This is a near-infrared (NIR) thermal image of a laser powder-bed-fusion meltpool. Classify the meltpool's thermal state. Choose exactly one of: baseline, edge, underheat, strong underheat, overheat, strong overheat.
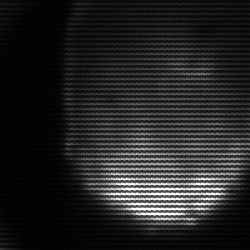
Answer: edge